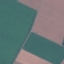
Land use / land cover: AnnualCrop